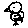
Label: bird